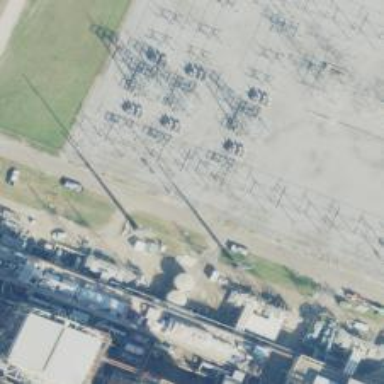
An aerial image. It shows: Switch for power supply.